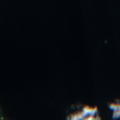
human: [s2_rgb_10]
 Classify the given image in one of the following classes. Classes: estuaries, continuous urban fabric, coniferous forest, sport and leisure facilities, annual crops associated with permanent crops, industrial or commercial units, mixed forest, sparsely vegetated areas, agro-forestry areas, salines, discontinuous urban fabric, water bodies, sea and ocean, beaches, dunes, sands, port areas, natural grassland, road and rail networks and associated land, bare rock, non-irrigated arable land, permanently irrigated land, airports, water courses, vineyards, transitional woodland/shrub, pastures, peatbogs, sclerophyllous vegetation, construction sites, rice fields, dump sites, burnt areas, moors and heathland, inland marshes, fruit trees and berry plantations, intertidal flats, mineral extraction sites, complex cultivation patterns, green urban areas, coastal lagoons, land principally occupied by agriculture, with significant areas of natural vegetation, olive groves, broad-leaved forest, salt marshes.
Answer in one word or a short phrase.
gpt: mixed forest, water bodies